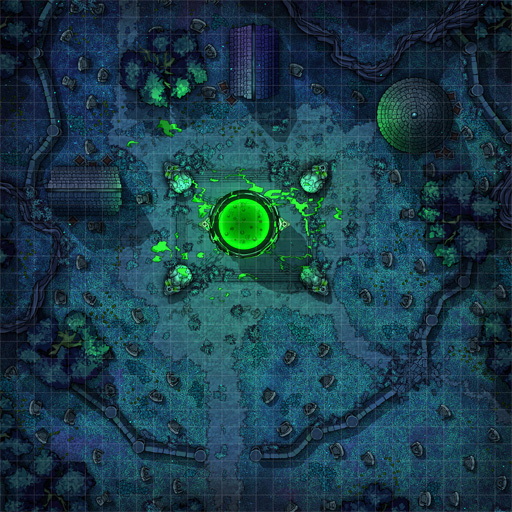
A D&D Grid Map center acid pit houses graveyard stone walls (Skeleton Cauldron Map)